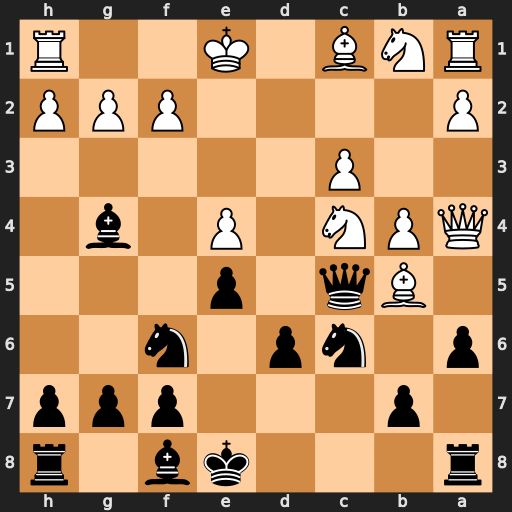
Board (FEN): r3kb1r/1p3ppp/p1np1n2/1Bq1p3/QPN1P1b1/2P5/P4PPP/RNB1K2R
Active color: b
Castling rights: KQkq
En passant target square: -
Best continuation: Qxb5 Qxb5 axb5